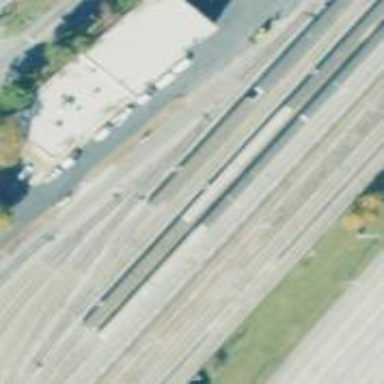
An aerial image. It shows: Electrified rail passing through service yard.